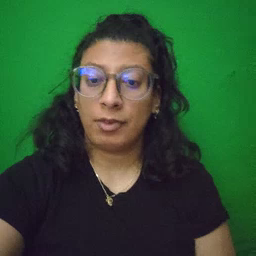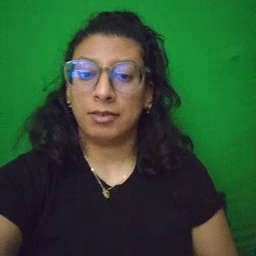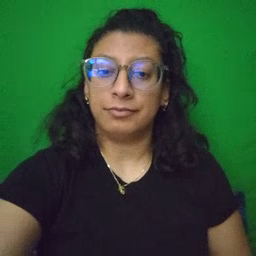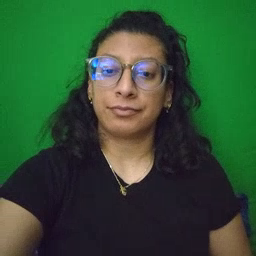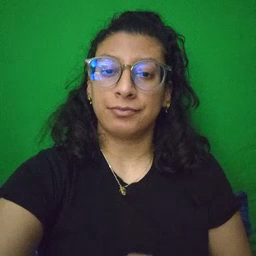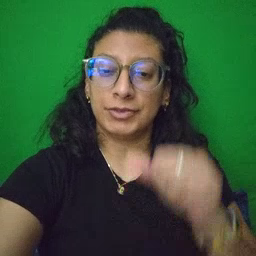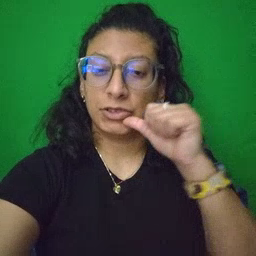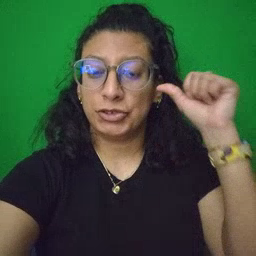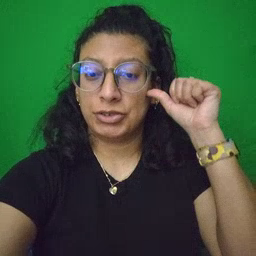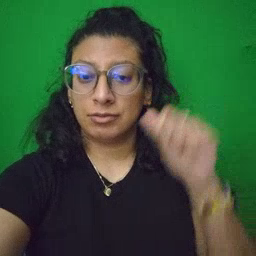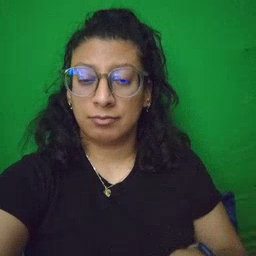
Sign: yesterday